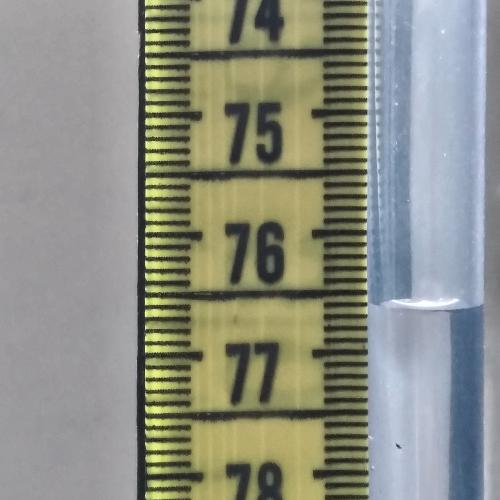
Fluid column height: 76.6 cm